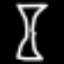
Label: hourglass